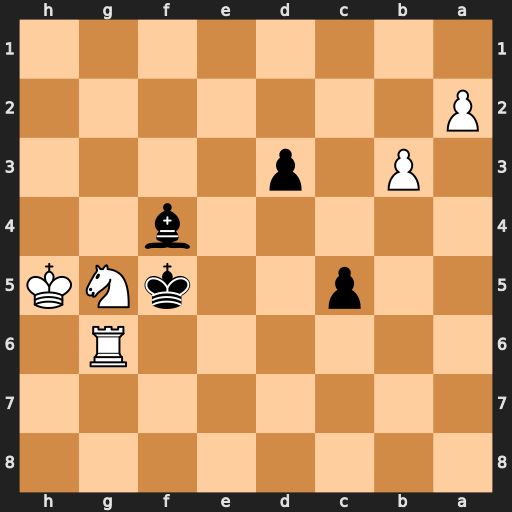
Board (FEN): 8/8/6R1/2p2kNK/5b2/1P1p4/P7/8
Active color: b
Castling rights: -
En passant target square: -
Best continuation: d2 Rf6+ Kxf6